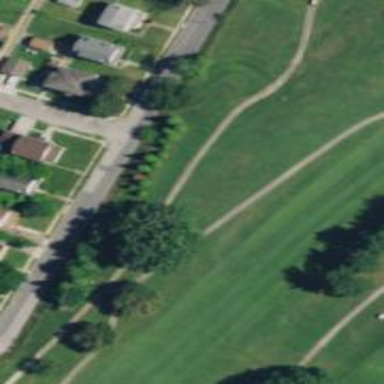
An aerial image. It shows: Grassy area designated as golf fairway.